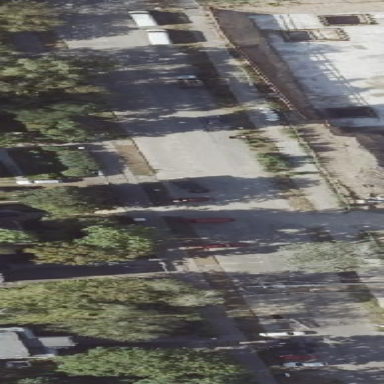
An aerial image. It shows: Street-side parking area.